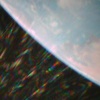
Label: sunburn